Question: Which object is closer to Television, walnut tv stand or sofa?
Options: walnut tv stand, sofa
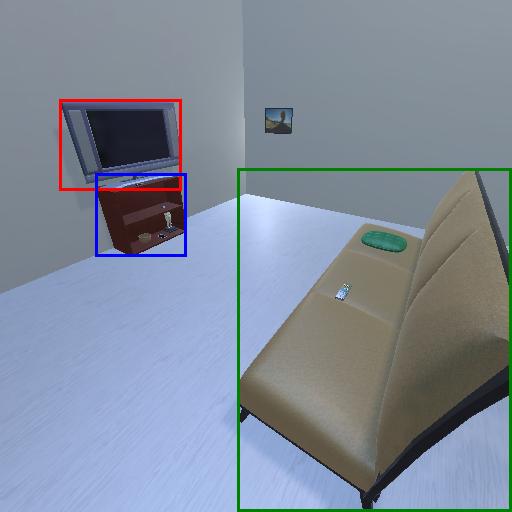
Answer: walnut tv stand